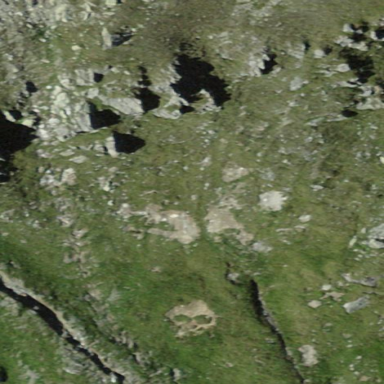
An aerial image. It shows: Landscape dominated by bare rock.